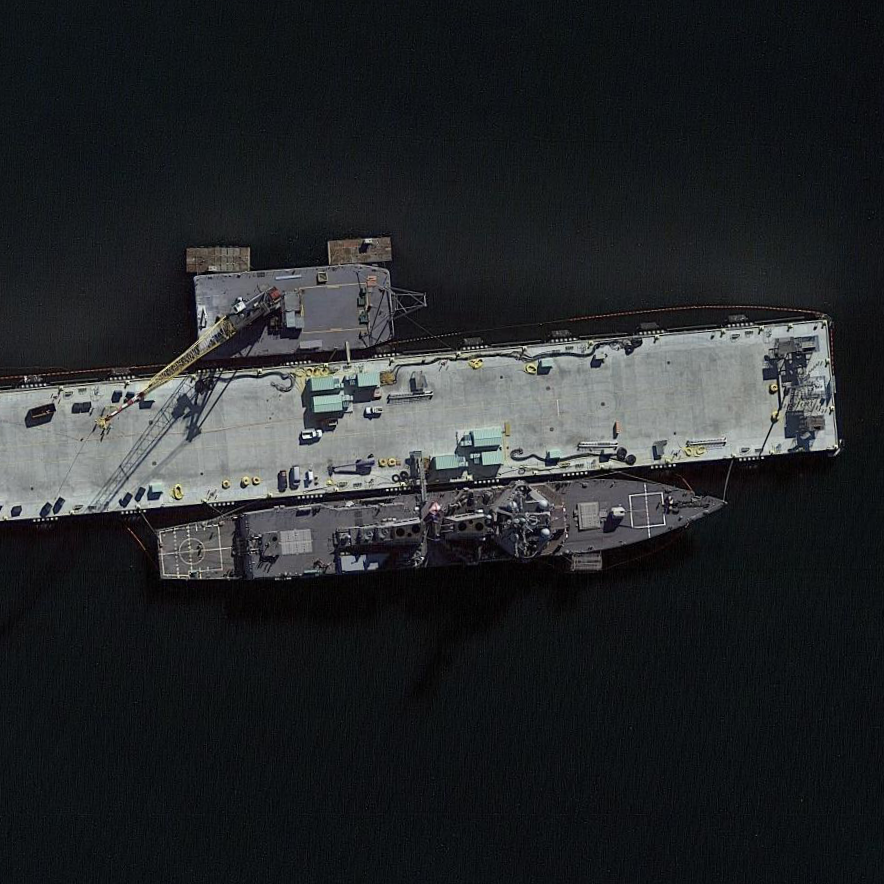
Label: destroyer